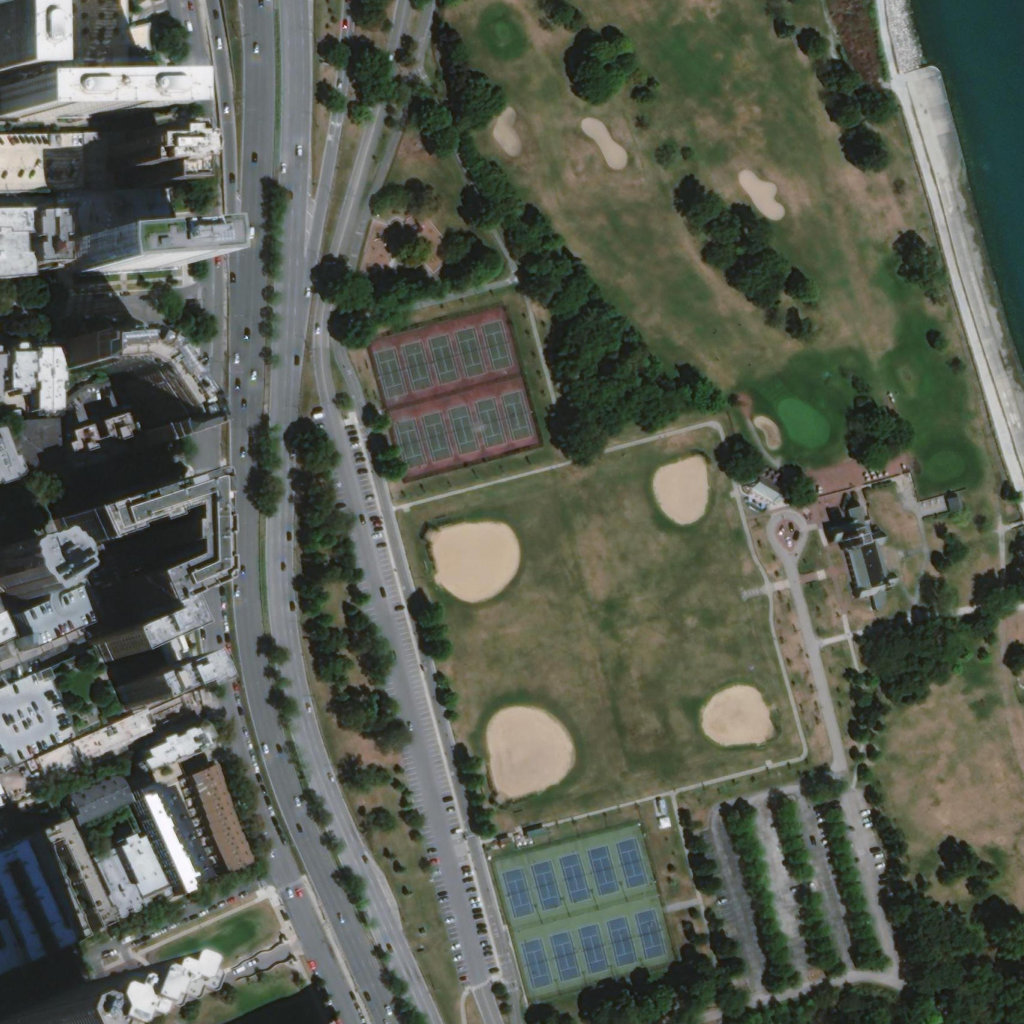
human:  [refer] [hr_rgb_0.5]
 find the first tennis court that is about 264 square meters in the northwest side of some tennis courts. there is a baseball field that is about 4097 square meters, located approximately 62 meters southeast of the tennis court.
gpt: <box>[[36, 33, 39, 38, 0]]</box>